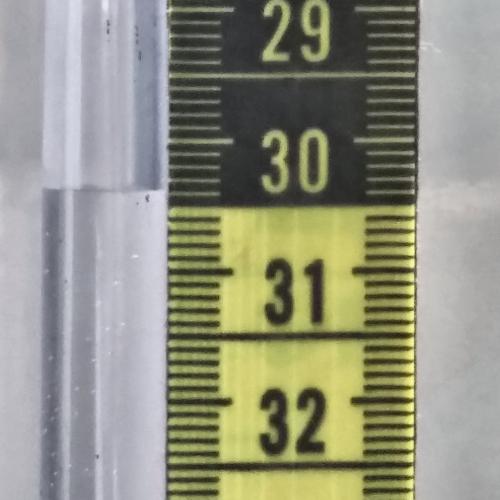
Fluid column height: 30.4 cm